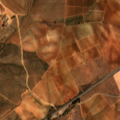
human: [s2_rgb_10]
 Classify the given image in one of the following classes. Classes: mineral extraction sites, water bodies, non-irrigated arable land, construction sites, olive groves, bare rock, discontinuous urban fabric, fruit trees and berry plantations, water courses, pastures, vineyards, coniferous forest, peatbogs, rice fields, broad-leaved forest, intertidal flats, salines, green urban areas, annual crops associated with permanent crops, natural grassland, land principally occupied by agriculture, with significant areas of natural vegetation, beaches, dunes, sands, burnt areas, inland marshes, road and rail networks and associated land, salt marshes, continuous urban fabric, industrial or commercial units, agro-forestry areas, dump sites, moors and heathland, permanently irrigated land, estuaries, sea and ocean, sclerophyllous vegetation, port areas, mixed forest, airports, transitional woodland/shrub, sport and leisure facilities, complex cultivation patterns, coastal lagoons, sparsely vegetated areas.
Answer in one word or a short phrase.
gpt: non-irrigated arable land, permanently irrigated land, vineyards, olive groves, agro-forestry areas